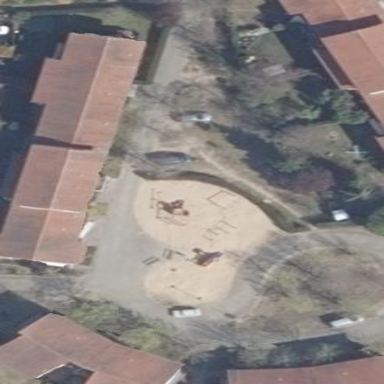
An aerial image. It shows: Playground area for leisure land.